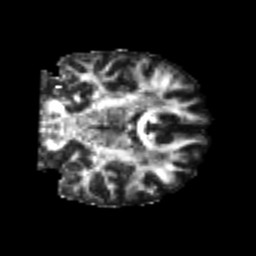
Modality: FA
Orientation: coronal
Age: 22
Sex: female
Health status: healthy
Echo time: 0.074 s